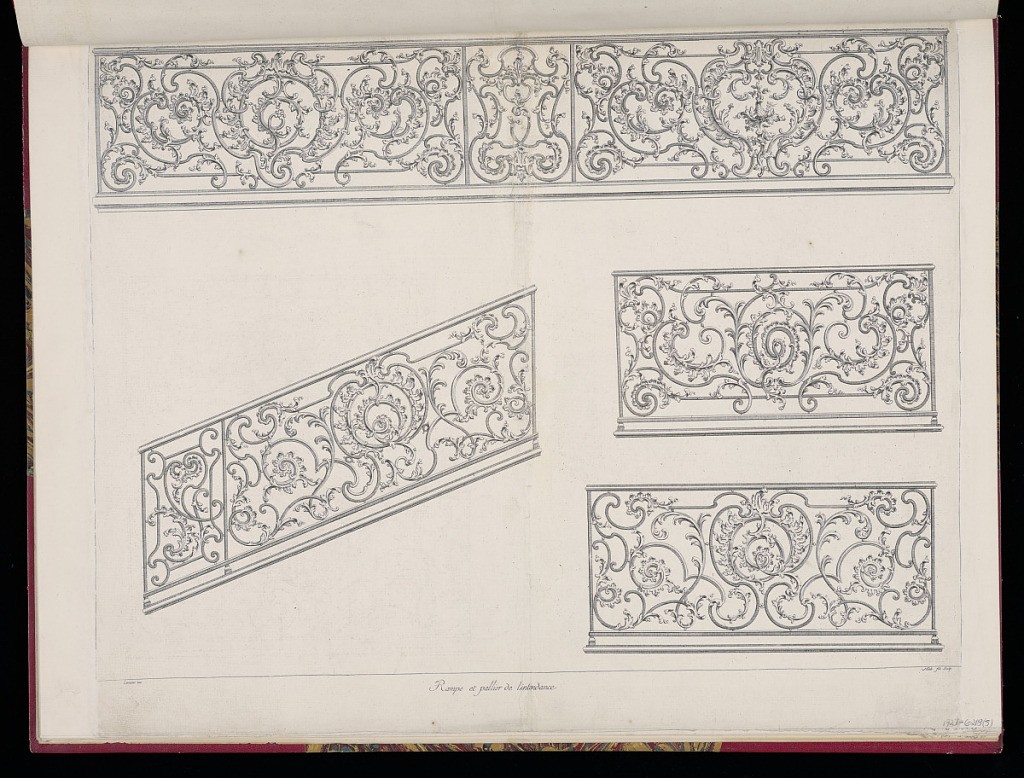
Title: Rampe et pallier de lintendance
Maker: Jean Lamour, French, 1698–1771
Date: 1767
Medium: Etching on laid paper
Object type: Bound print
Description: Designs for four iron grates for the ramp and landing of the main building in the Place Royale, Nancy. The iron work is shaped into scrolls with vegetal foliage. The plate is signed and numbered, although the plate number cannot be seen in the fold of the album.